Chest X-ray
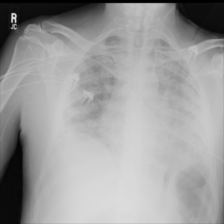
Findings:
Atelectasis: negative
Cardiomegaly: negative
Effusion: negative
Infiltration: positive
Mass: negative
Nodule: negative
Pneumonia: negative
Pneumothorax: negative
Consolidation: positive
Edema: negative
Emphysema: negative
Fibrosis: negative
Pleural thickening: negative
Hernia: negative